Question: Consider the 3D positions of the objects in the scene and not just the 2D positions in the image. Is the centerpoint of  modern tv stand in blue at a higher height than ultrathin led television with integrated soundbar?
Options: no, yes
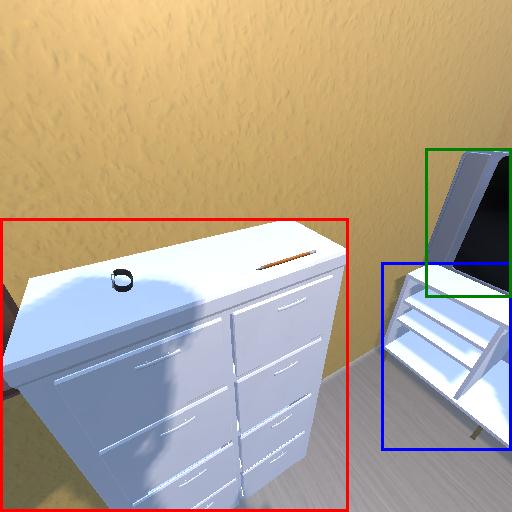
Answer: no